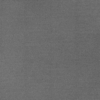
Label: dusty